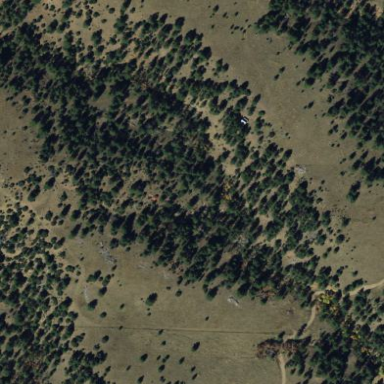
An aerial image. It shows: Forest area covered with trees.